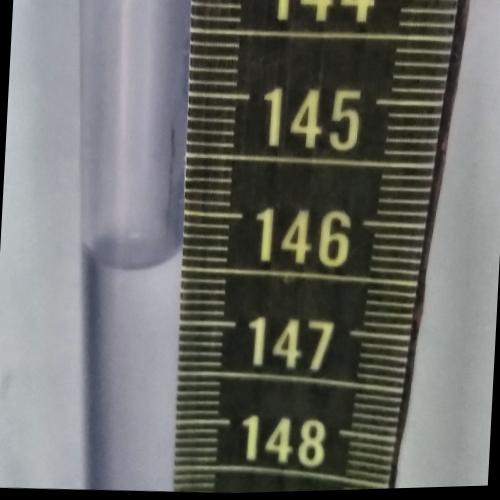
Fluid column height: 146.4 cm